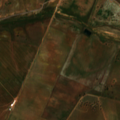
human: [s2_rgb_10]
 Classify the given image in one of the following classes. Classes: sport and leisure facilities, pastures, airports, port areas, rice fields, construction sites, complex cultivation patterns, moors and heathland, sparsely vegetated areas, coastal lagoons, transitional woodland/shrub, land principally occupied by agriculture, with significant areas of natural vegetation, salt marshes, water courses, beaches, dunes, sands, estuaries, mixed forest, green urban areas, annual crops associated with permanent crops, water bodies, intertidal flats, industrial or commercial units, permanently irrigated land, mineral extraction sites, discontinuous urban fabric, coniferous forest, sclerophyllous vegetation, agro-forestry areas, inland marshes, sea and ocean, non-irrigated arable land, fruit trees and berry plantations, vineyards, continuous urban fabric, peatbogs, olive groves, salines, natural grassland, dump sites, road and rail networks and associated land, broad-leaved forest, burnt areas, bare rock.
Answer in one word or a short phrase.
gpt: continuous urban fabric